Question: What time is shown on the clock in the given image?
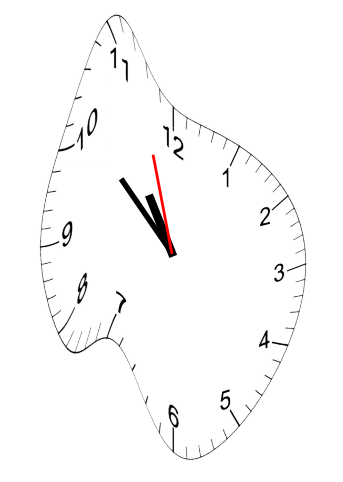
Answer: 10:51:57